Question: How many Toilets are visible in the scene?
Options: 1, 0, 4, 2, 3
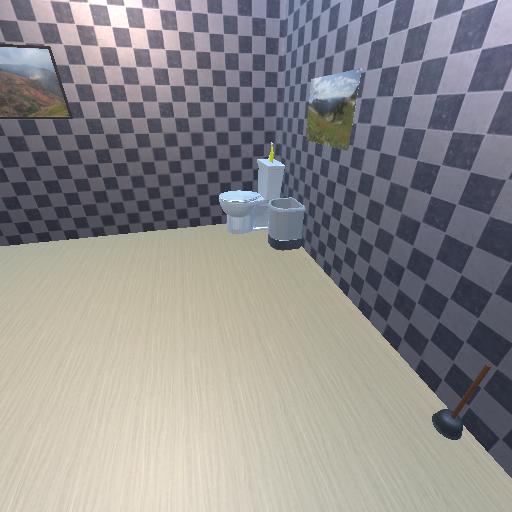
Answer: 1